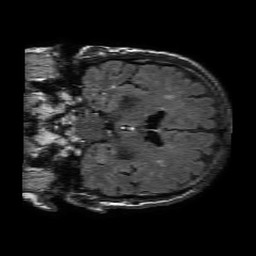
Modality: FLAIR
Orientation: coronal
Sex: male
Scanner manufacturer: philips
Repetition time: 11 s
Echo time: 0.125 s